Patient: sex F, age 63
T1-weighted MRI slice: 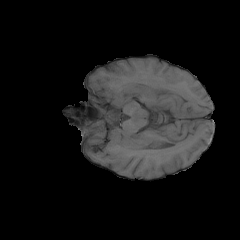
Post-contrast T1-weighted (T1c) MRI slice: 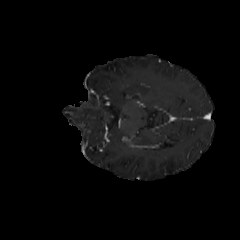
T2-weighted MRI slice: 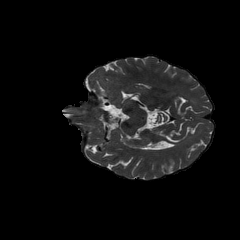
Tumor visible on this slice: no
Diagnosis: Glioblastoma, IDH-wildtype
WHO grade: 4